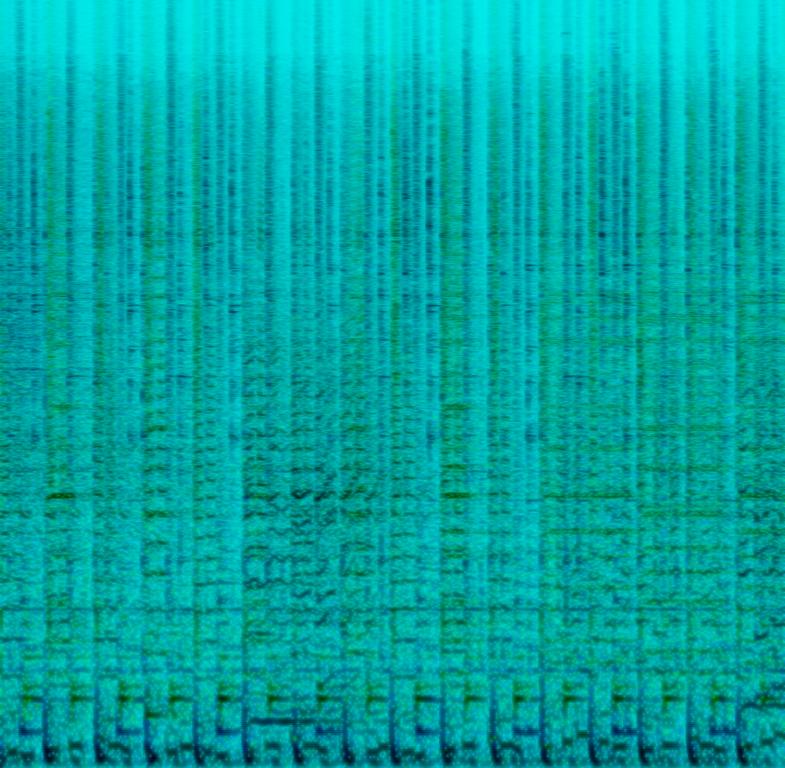
This music is an upbeat instrumental. The tempo is fast with a plethora of instruments like trumpets, congas, bongos, steel drum, accordion,saxophone, keyboard,and electric guitar. The music is perky, buoyant, high spirited, enthusiastic, energetic with complex harmonies. This music is a contemporary take in Traditional Latin folk music.